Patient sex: M
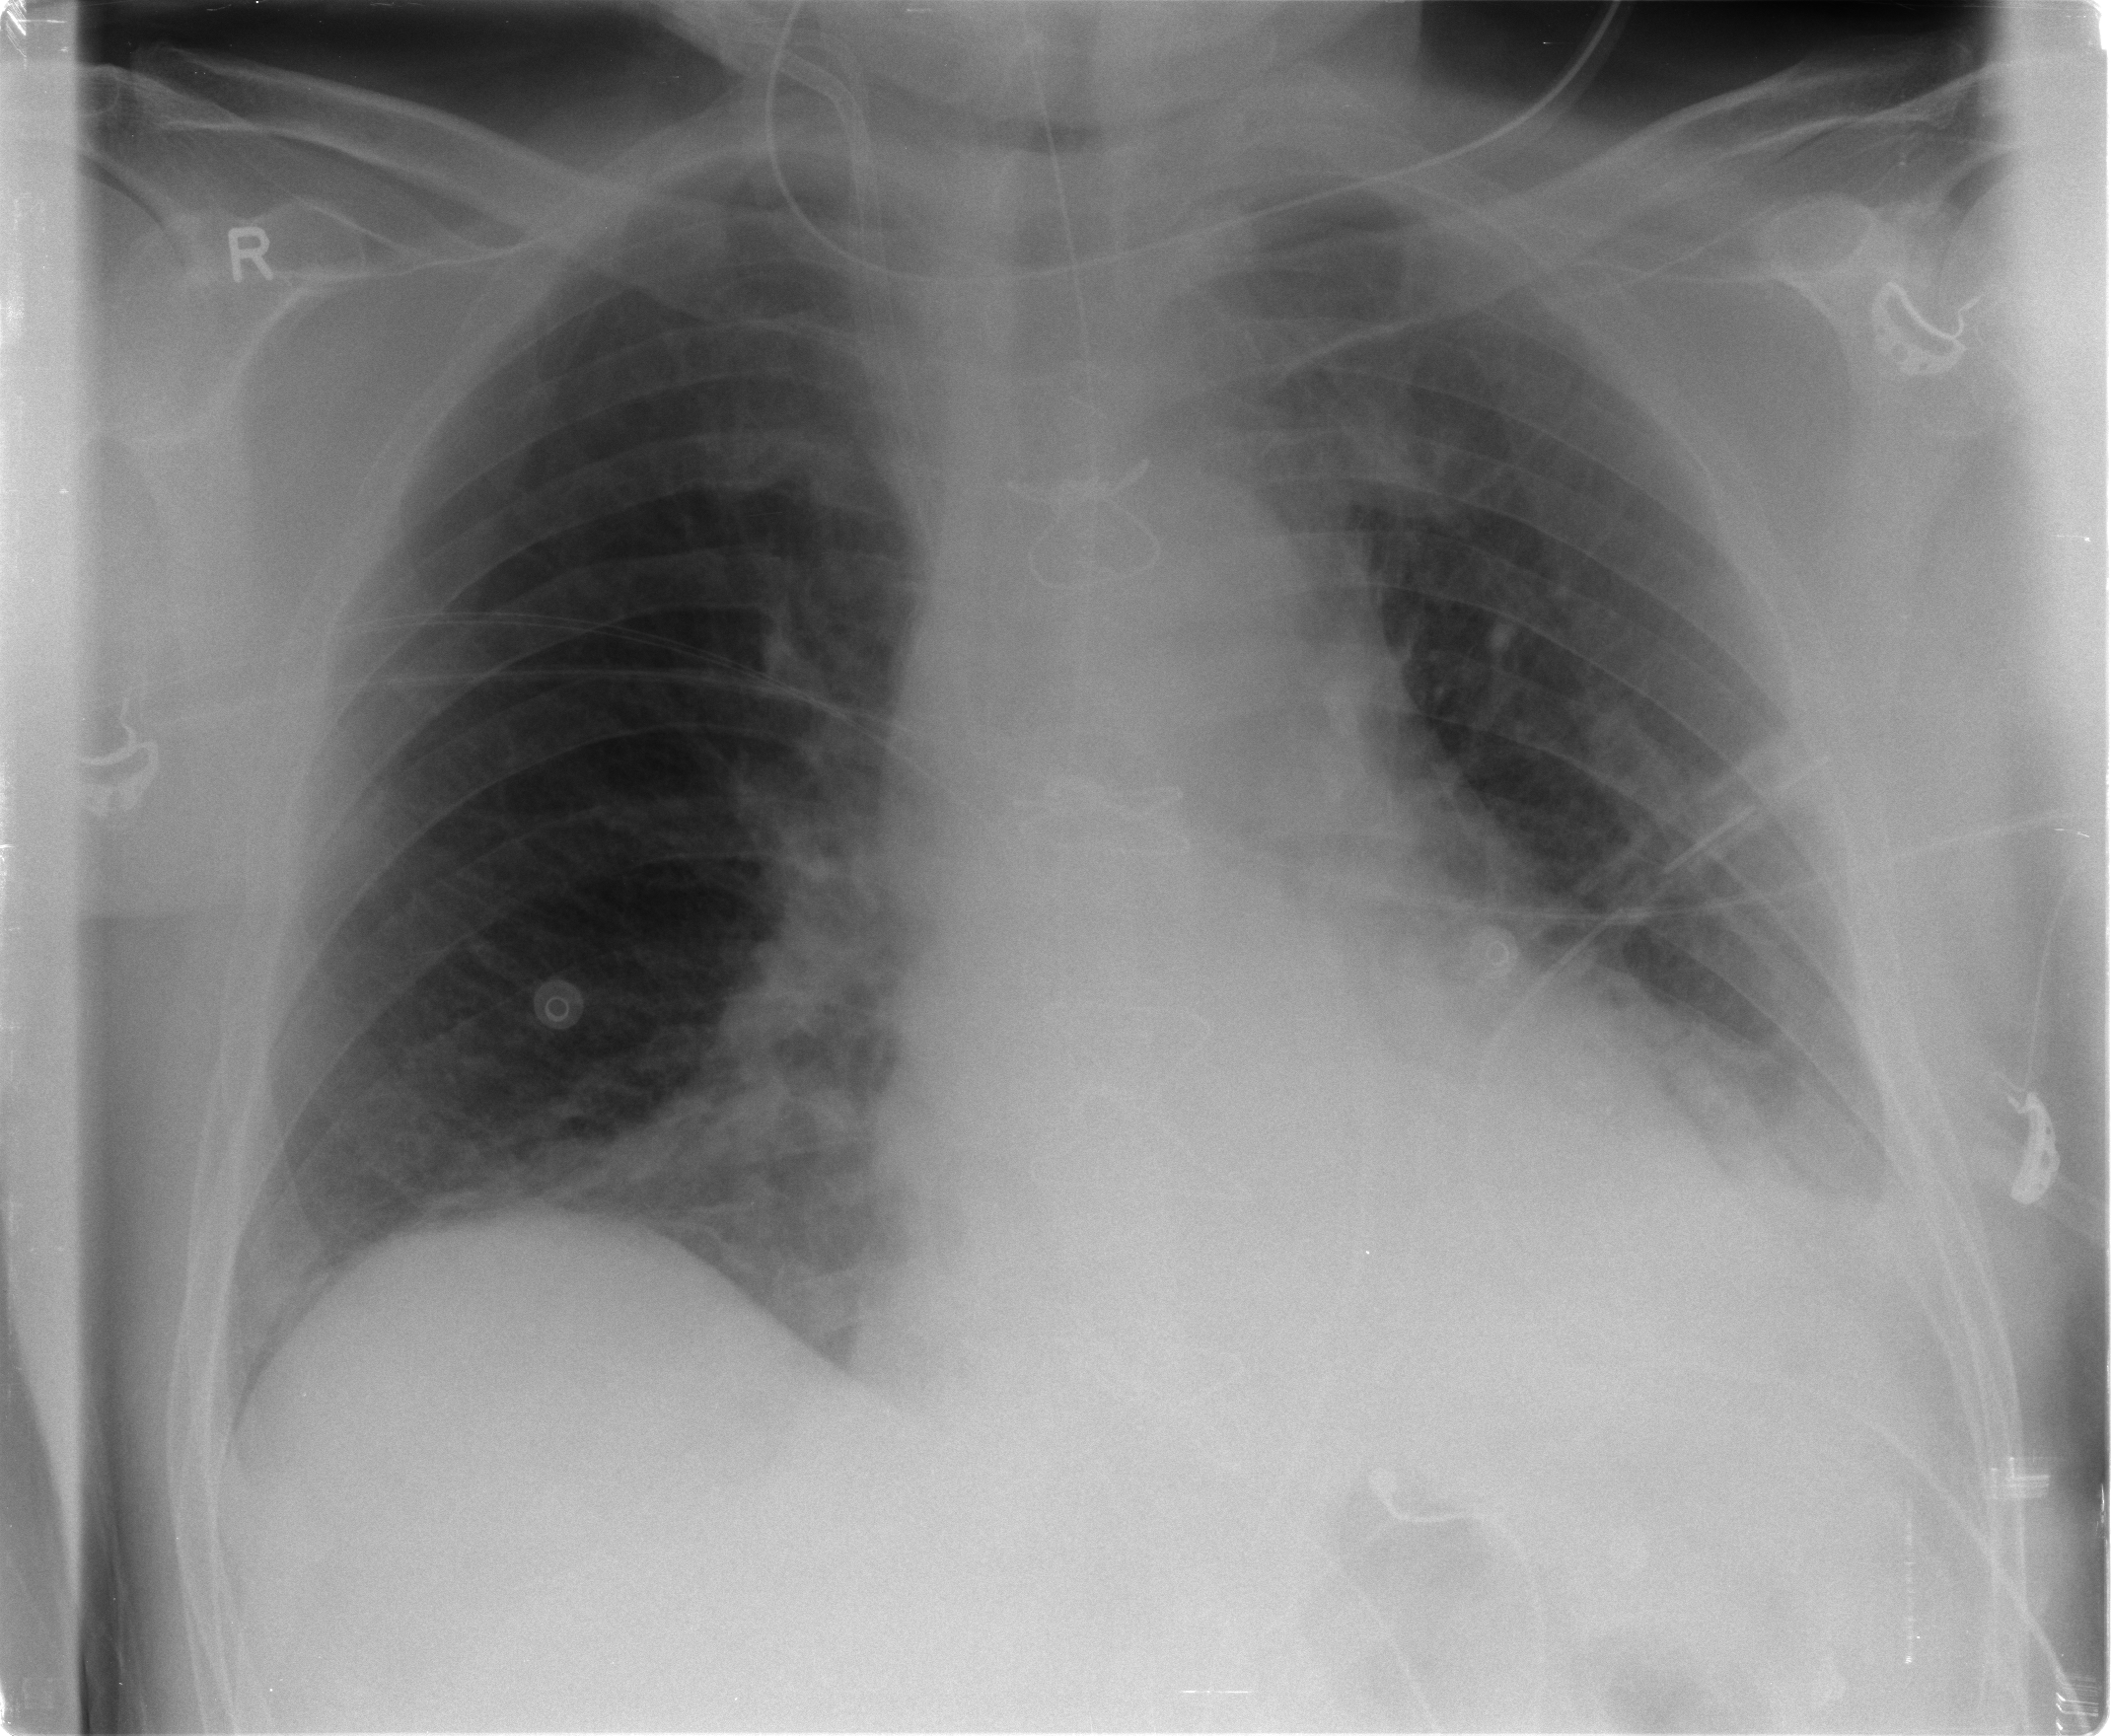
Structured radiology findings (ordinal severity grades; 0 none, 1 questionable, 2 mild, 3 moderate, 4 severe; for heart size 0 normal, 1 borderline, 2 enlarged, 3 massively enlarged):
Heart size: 2
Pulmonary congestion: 2
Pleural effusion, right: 0
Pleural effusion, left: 2
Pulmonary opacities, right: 2
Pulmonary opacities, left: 0
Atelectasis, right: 2
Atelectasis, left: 2